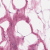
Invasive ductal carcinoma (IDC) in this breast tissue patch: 0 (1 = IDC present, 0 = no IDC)